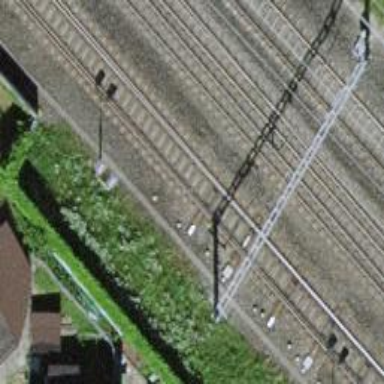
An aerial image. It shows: Railway switch.